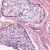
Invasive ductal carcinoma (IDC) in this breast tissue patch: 1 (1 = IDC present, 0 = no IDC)